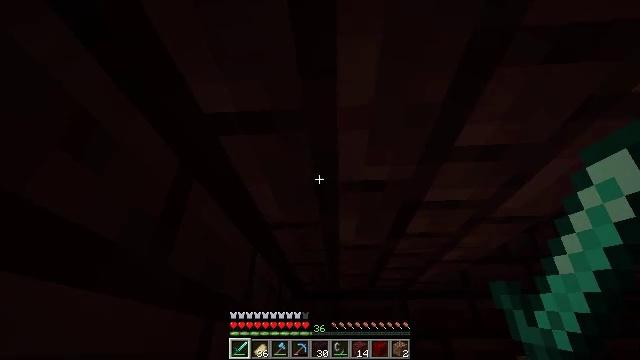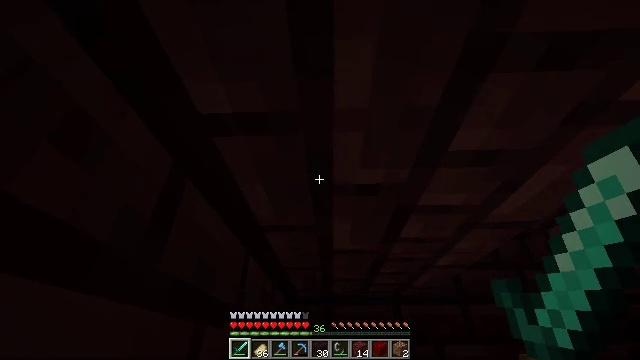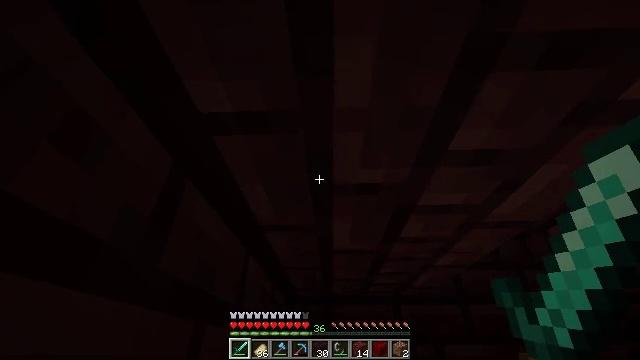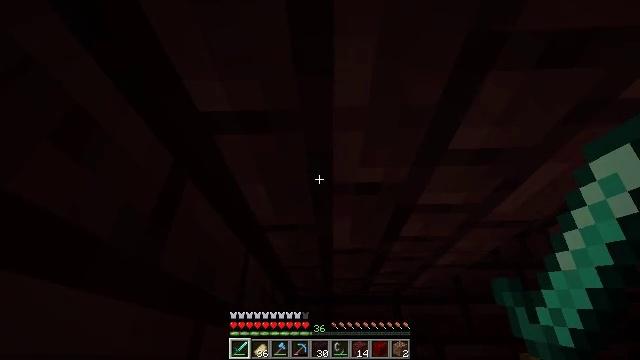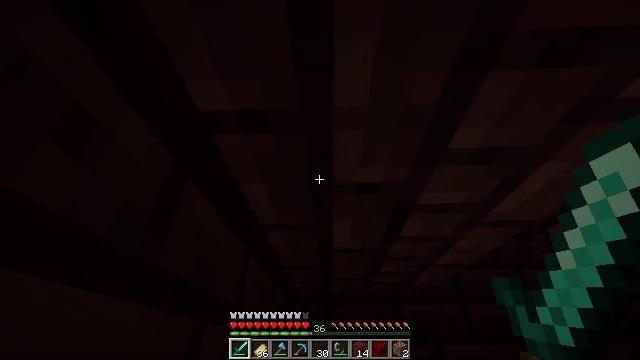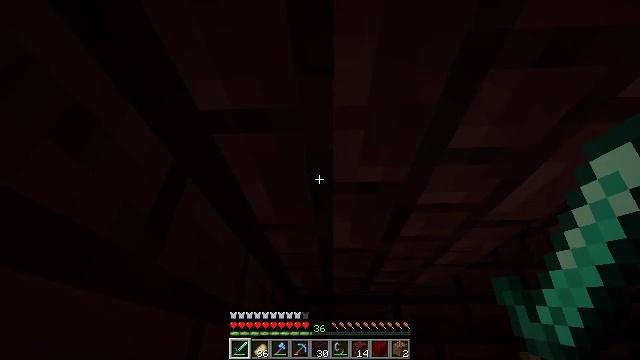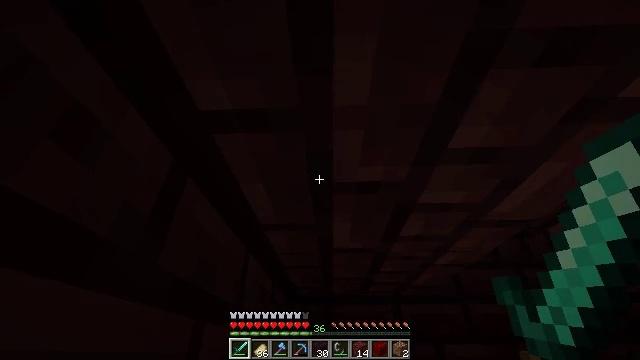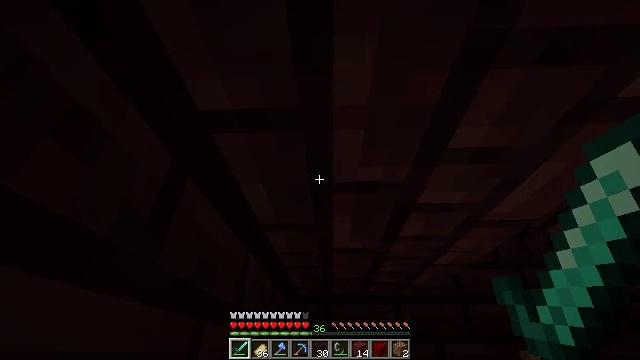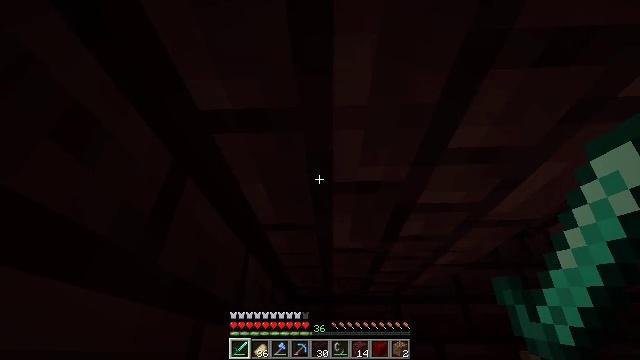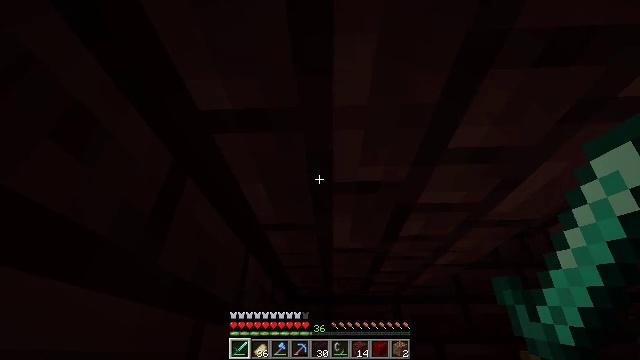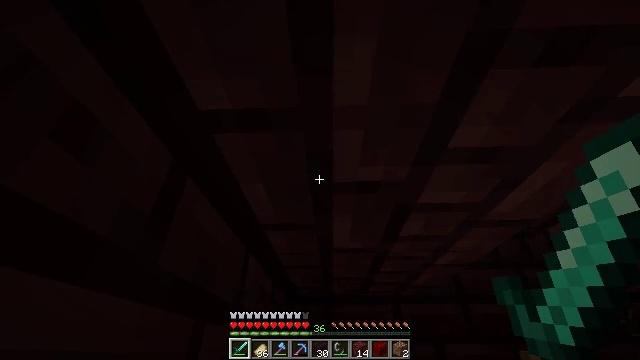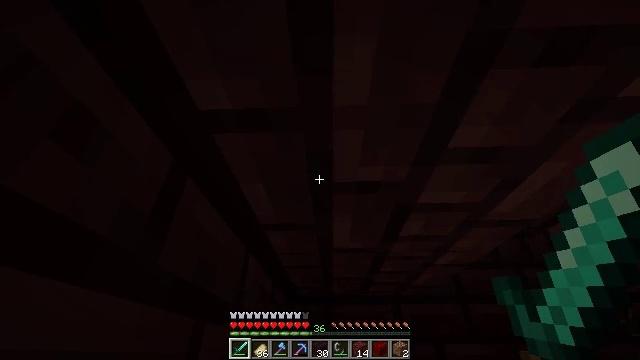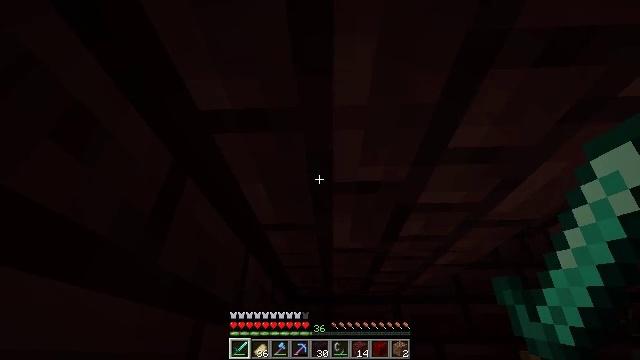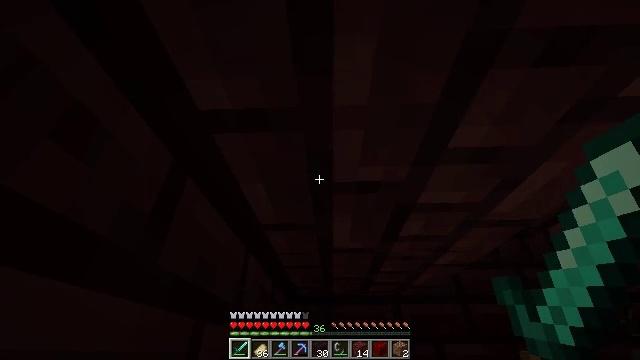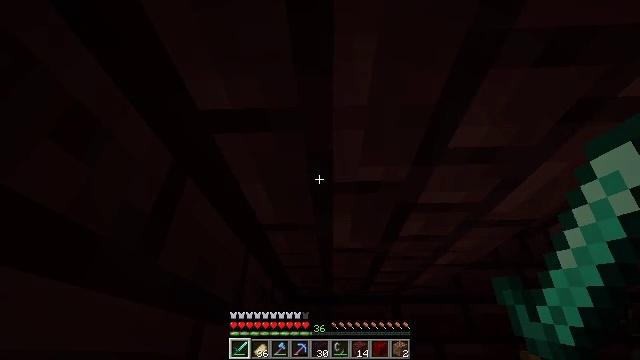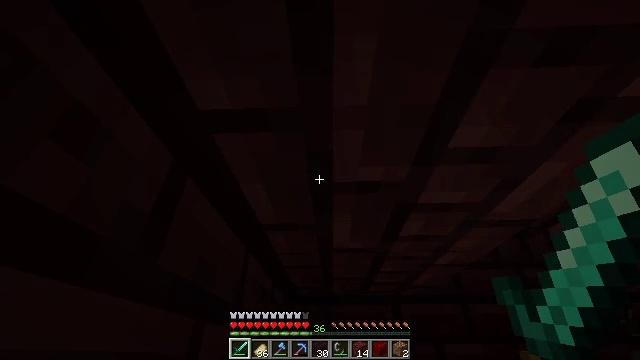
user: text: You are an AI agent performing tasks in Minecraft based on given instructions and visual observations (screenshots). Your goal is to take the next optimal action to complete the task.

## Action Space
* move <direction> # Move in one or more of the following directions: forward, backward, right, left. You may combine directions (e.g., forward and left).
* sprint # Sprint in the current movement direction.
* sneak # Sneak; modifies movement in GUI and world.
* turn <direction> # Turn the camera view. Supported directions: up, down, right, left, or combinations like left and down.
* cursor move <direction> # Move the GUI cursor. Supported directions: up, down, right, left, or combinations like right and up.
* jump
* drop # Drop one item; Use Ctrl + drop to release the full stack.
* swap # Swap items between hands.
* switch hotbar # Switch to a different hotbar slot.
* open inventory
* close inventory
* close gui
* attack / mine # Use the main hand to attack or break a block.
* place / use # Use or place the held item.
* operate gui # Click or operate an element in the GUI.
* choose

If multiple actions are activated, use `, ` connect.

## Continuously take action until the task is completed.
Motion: motion action
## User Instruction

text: Break the nether bricks in a fortress.
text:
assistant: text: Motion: turn right and up
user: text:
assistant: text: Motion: no_op
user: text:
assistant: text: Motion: no_op
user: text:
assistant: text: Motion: no_op
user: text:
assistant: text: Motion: no_op
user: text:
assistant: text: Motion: no_op
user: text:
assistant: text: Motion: no_op
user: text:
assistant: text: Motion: no_op
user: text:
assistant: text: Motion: no_op
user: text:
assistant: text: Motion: no_op
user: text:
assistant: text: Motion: no_op
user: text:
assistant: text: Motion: no_op
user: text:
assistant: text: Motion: no_op
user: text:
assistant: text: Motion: no_op
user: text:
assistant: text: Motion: no_op
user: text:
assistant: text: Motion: no_op
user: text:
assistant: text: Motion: no_op
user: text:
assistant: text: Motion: no_op
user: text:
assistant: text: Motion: no_op
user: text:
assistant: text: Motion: no_op
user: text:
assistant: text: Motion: no_op
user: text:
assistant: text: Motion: no_op
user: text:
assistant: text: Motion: no_op
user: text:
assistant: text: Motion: no_op
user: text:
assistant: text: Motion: no_op
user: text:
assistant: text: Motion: no_op
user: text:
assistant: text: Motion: no_op
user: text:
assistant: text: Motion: no_op
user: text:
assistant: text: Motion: no_op
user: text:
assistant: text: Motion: no_op